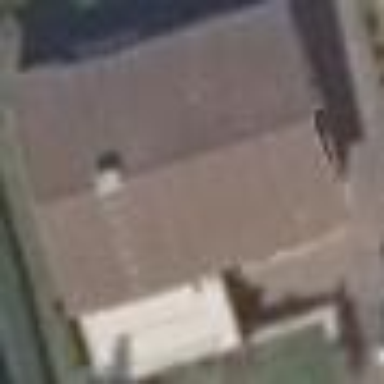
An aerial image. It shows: Gabled roofed house.